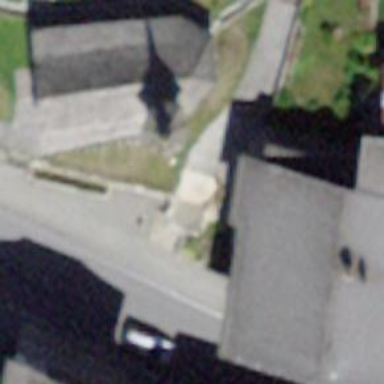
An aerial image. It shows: Road with steps.